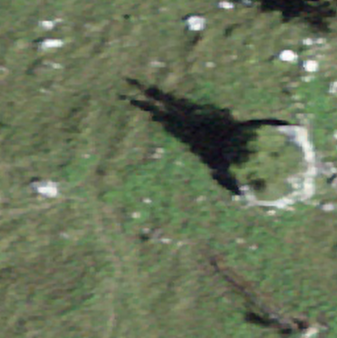
Label: bouldering_area